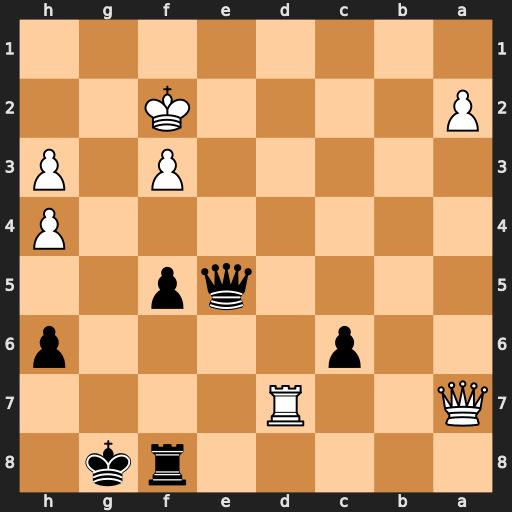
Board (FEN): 5rk1/Q2R4/2p4p/4qp2/7P/5P1P/P4K2/8
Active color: b
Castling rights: -
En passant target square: -
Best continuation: Re8 Kg2 Qb2+ Kh1 Re1+ Qg1+ Rxg1+